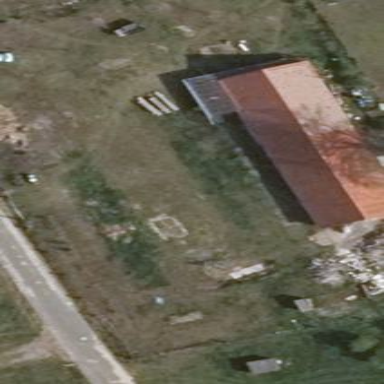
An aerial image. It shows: Farmyard area.